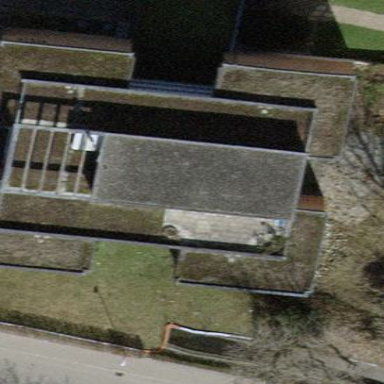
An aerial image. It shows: School building.